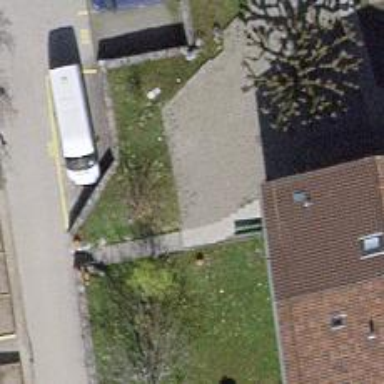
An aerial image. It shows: Road with steps.